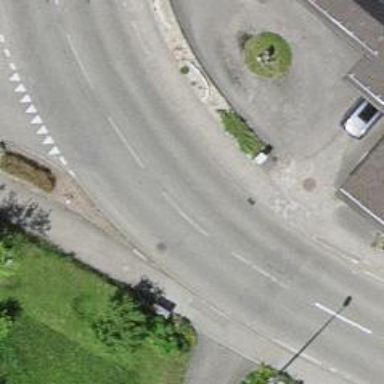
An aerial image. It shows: Secondary road.